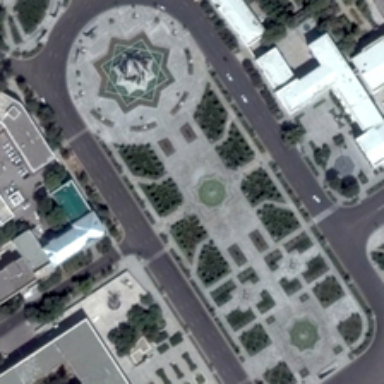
Some buildings and green trees are around a square .